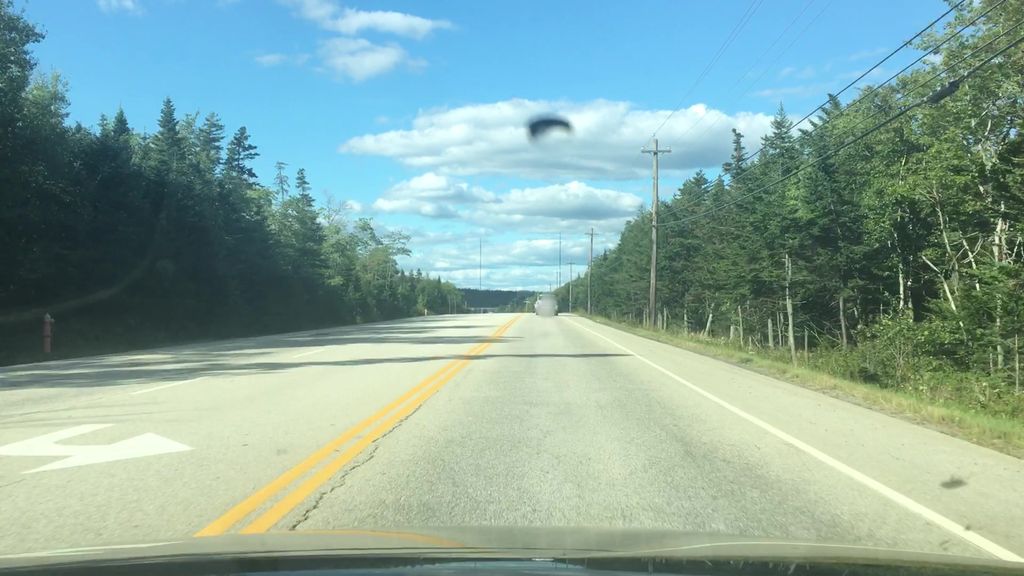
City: halifax